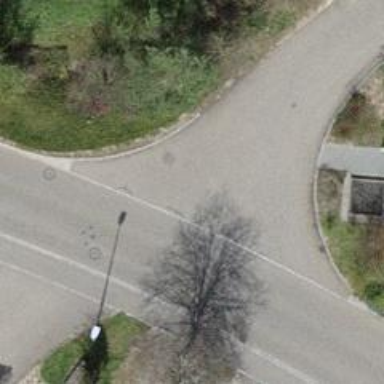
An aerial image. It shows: Unclassified road.